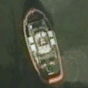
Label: civil